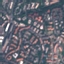
Land use / land cover: Residential